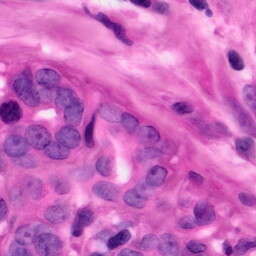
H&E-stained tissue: Pancreatic